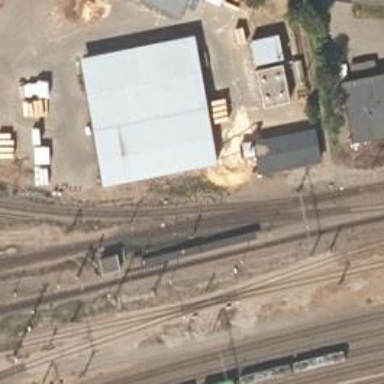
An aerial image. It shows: Railway signal.